Question: Consider a line in Cartesian coordinates system. The length of the line is .
I want to draw an arrow in the point B, to represent the direction of the line.
<URL> with respect to the line CB in 90 degrees. But it does not work for me.
Refer this image:

Rather than doing this complex steps, is there any other way to find the direction of the line to draw the correct arrow in right direction?
Please remember the line may lie in any direction. All I have is, the point A & B only.
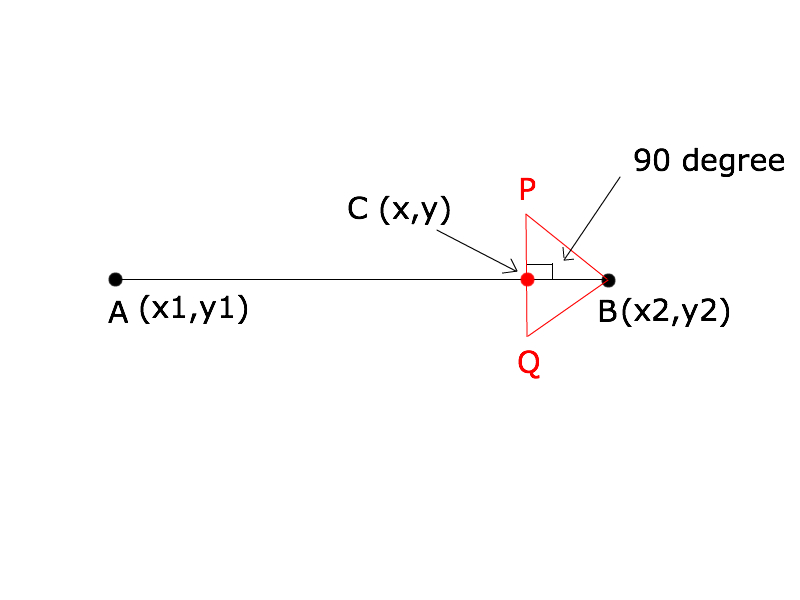
Answer: 1. I do not think that the answer given in How can I find the points in a line - Objective c? is too complex. You can make it look a bit nicer by using CGPoint instead of (x, y) pairs.
2. One input parameter is missing in your question: The desired size of the arrow, for example the distance from C to B.
That being said, the following computation should help you.
'''
// Your points A and B:
CGPoint A = CGPointMake(x1, y1);
CGPoint B = CGPointMake(x2, y2);
// Vector from A to B:
CGPoint AB = CGPointMake(B.x - A.x, B.y - A.y);
// Length of AB == distance from A to B:
CGFloat d = hypotf(AB.x, AB.y);
// Arrow size == distance from C to B.
// Either as fixed size in points ...
CGFloat arrowSize = 10.;
// ... or relative to the length of AB:
// CGFloat arrowSize = d/10.;
// Vector from C to B:
CGPoint CB = CGPointMake(AB.x * arrowSize/d, AB.y * arrowSize/d);
// Compute P and Q:
CGPoint P = CGPointMake(B.x - CB.x - CB.y, B.y - CB.y + CB.x);
CGPoint Q = CGPointMake(B.x - CB.x + CB.y, B.y - CB.y - CB.x);
'''
is computed from by subtracting the vector = (CB.x, CB.y) first and then adding the perpendicular vector (-CB.y, CB.x).